Question: I am trying to sort a map like so (first by value (Integer) then by key (String))
'''
public static Map<String, Integer> sortMap(Map<String, Integer> map) {
List<Map.Entry<String, Integer>> list = new ArrayList<>(map.entrySet());
// thenComparing( ... ) is causing an error
list.sort(Map.Entry.comparingByValue().thenComparing(Map.Entry.comparingByKey()));
//...
}
'''
I am getting the following error:

Any idea what I am missing ? This was suggested as an alternative in my <URL>, but I can't make it work.
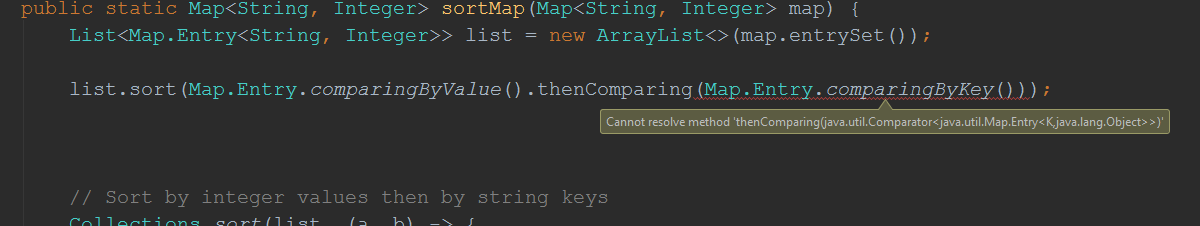
Answer: Unfortunately type inference is failing here you have to give it the generic types.
'''
list.sort(Map.Entry.<String,Integer>comparingByValue()
.thenComparing(Map.Entry.comparingByKey()));
'''